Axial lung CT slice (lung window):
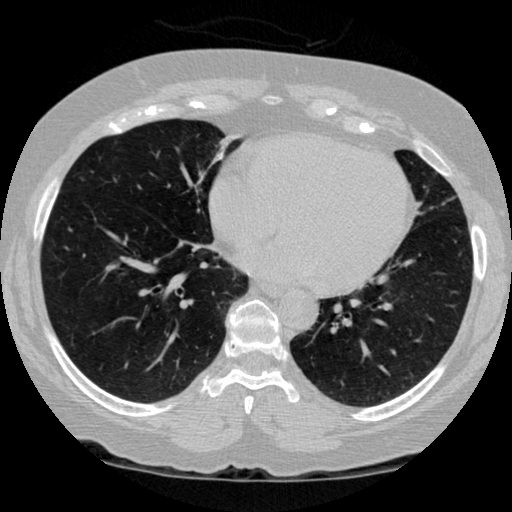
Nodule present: no